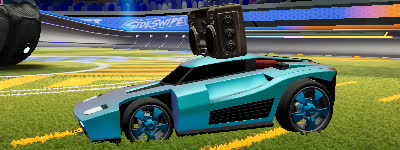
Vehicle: breakout